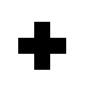
Cursor type: cell
OS/theme: linux-notwaita
Variant: black